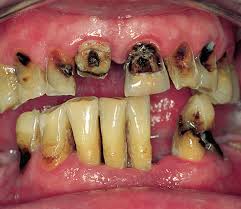
Condition: Caries